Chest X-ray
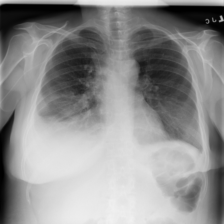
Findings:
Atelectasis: negative
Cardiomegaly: negative
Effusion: negative
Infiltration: positive
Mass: negative
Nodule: negative
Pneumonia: negative
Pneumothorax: negative
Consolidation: negative
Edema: negative
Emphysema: negative
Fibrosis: negative
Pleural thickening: negative
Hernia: negative